Question: I want to make the Collision Detection scripts.
When I run my scripts 'Pygame' always say the images are in collision.
It prints "crash" when I use '{"rect = cat1.img.get_rect()" then "rect.colliderect(another rect of other image)}' and this way both.
I used 'cat.png' in two sprites.
Is 'cat.png' bad?
Am I not using the right scripts?
Is my computer weird?
Here are my scripts and the <URL>.

'''
import pygame, sys, time
from pygame.locals import *
pygame.init()
Fps = 100
fpsClock = pygame.time.Clock()
Displaysurf = pygame.display.set_mode((300, 300))# full is 1900, 1000
pygame.display.set_caption('Animation')
white = (255, 255, 255)
class cat:
def __init__(self, x, y):
self.img = pygame.image.load('cat.png')
self.x = x
self.y = y
self.rect = self.img.get_rect()
def draw(self):
Displaysurf.blit(self.img, (self.x, self.y))
def colde(self, sprite1, sprite2):
col = pygame.sprite.collide_rect(sprite1, sprite2)
if col == True:
print("crash!")
cat1 = cat(10, 10)
cat2 = cat(100, 100)
while True:
Displaysurf.fill(white)
cat1.draw()
cat2.draw()
for event in pygame.event.get():
if event.type==QUIT:
pygame.quit()
sys.exit()
keys = pygame.key.get_pressed()
if keys[pygame.K_UP]:
cat1.y -= 3
if keys[pygame.K_DOWN]:
cat1.y += 3
if keys[pygame.K_LEFT]:
cat1.x -= 3
if keys[pygame.K_RIGHT]:
cat1.x += 3
cat1.colde(cat1, cat2)
pygame.display.update()
fpsClock.tick(Fps)'
'''
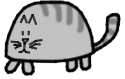
Answer: You have to use 'cat1.rect.x' and 'cat1.rect.x' instead of 'cat1.x' and 'cat1.y' to move object and then use 'cat1.rect' to check collision and to draw it
'''
self.rect.colliderect(other_sprite)
surface.blit(self.img, self.rect)
'''
Code:
'''
import pygame
# --- constants --- (UPPER_CASE_NAMES)
FPS = 100
WHITE = (255, 255, 255)
# --- classes --- (CamelCaseNames)
class Cat:
def __init__(self, x, y):
self.img = pygame.image.load('cat.png')
self.rect = self.img.get_rect()
self.rect.x = x
self.rect.y = y
def draw(self, surface):
surface.blit(self.img, self.rect)
def colide(self, other_sprite):
col = self.rect.colliderect(other_sprite)
if col:
print("crash!")
# --- main --- (lower_case_names)
# - init -
pygame.init()
display_surf = pygame.display.set_mode((300, 300)) # full is 1900, 1000
pygame.display.set_caption('Animation')
# - objects -
cat1 = Cat(10, 10)
cat2 = Cat(100, 100)
# - mainloop -
fps_clock = pygame.time.Clock()
running = True
while running:
# - events -
for event in pygame.event.get():
if event.type == pygame.QUIT:
running = False
keys = pygame.key.get_pressed()
if keys[pygame.K_UP]:
cat1.rect.y -= 3
if keys[pygame.K_DOWN]:
cat1.rect.y += 3
if keys[pygame.K_LEFT]:
cat1.rect.x -= 3
if keys[pygame.K_RIGHT]:
cat1.rect.x += 3
# - updates (without draws) -
cat1.colide(cat2)
# - draws (without updates) -
display_surf.fill(WHITE)
cat1.draw(display_surf)
cat2.draw(display_surf)
pygame.display.update()
fps_clock.tick(FPS)
# - end -
pygame.quit()
'''